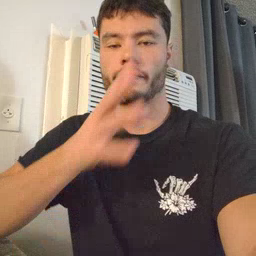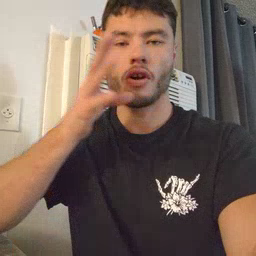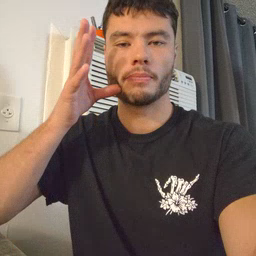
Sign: farm